Question: I'm using Visual Basic 2010 Express Edition on a Win7 machine. I want to install a program using ClickOnce so that it will be available offline (available in my Start Menu). I have set the Publishing Folder to a location on my hard drive. I set the install mode to "Application is available offline as well (launchable from Start Menu). When I select Publish Now, I get the message "Please specify and install URL."
Why will it not install to the Publishing Folder? How do I correct this?

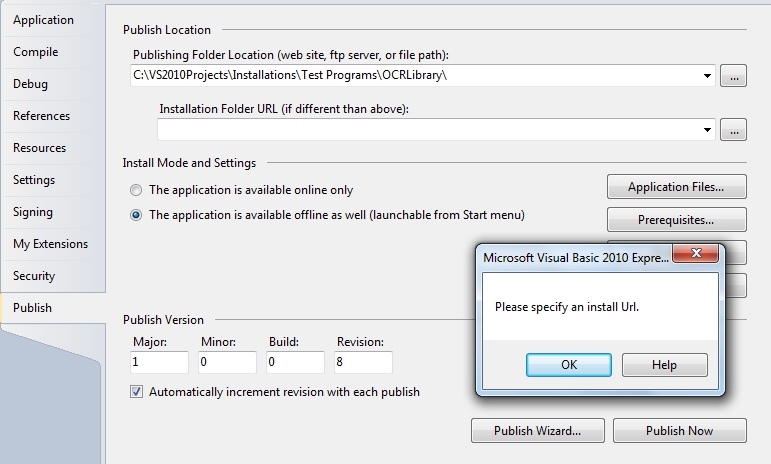
Answer: The publishing file location is where you want to publish the application to.
The installation URL is where you want to install it from.
You might publish it to a folder on your C drive, then put it on a webserver. That's why those two are different.